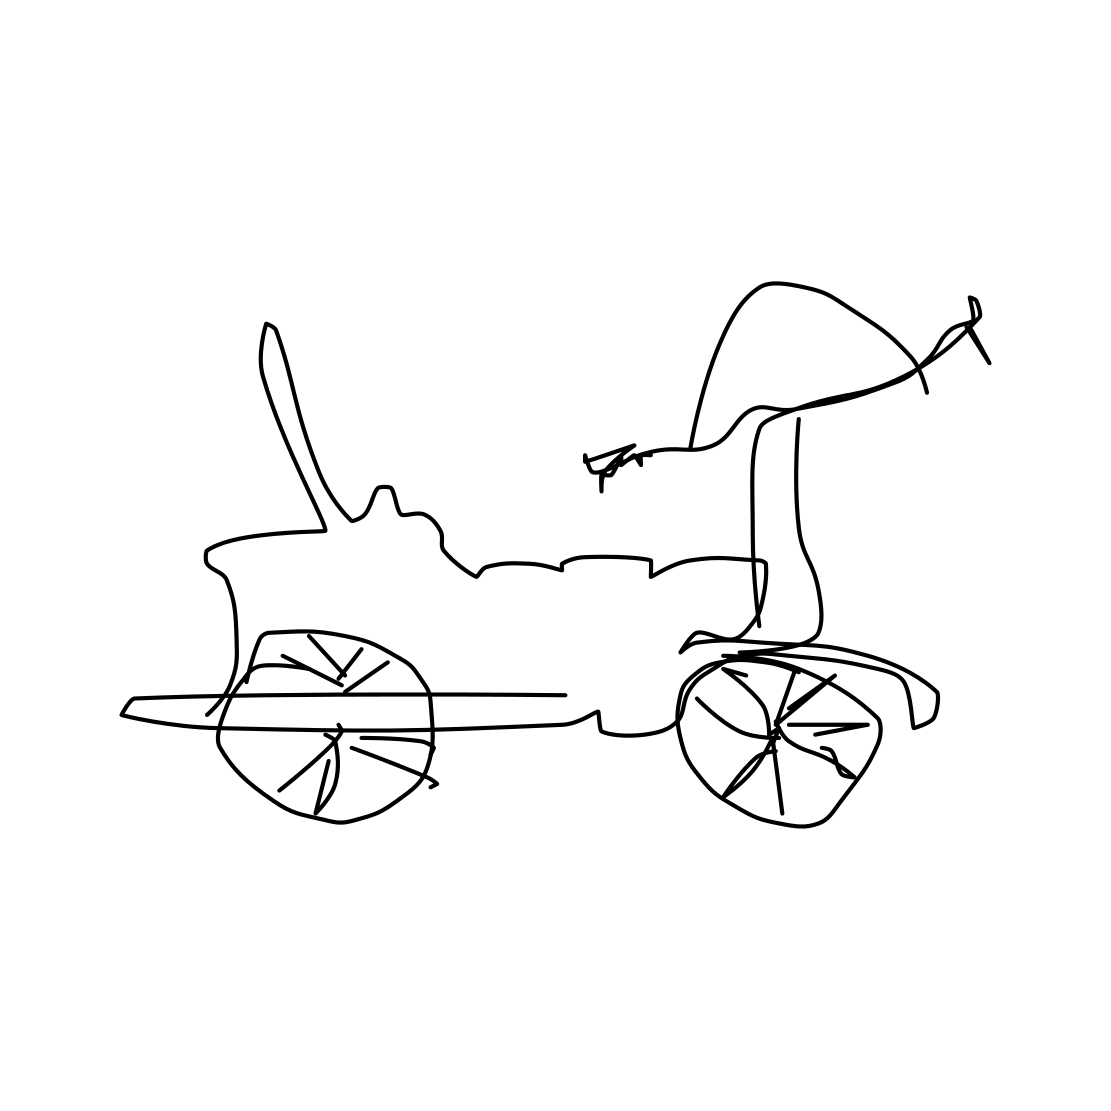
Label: motorbike